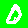
Digit: 0